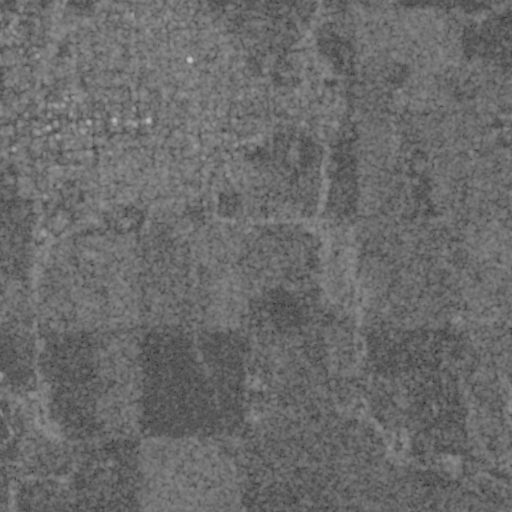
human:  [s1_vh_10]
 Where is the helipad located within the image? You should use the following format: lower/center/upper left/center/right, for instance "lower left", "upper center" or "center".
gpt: The helipad is located in the upper center of the image.
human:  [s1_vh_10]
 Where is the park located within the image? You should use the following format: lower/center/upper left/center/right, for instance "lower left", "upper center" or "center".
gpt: The park is located in the upper center of the image.
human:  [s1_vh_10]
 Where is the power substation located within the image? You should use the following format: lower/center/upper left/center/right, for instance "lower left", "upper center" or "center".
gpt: The power substation is located in the upper left of the image.
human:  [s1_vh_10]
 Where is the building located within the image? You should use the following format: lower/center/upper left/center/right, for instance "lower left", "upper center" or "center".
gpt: The building is located in the upper left of the image.
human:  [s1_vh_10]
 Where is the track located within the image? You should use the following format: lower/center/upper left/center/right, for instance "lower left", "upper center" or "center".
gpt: There is no track in the image.

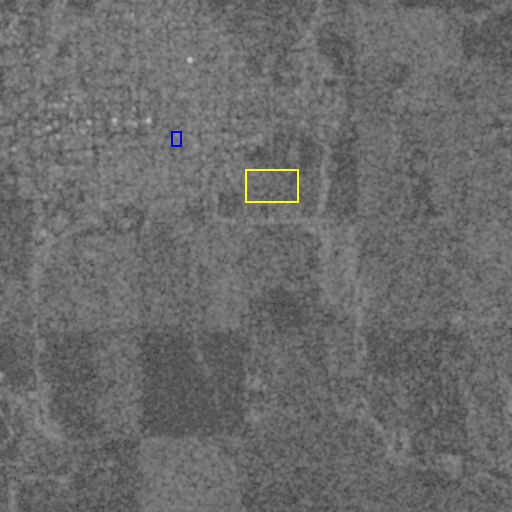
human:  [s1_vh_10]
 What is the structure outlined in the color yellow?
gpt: The structure outlined in yellow is a park.
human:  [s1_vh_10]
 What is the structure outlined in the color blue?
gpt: The structure outlined in blue is a building.
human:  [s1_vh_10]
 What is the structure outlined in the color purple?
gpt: There is no purple outline.